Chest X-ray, AP view. Patient: 49 years old, sex M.
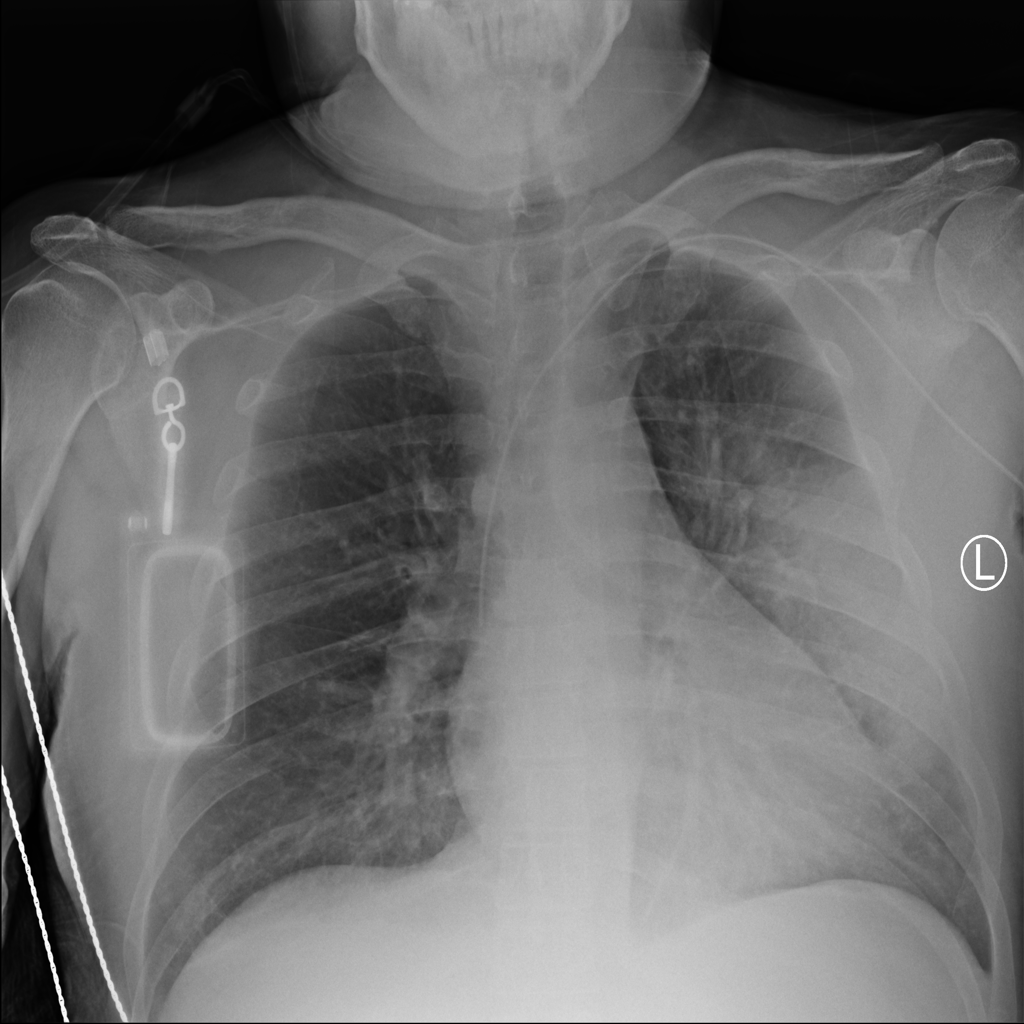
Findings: Consolidation